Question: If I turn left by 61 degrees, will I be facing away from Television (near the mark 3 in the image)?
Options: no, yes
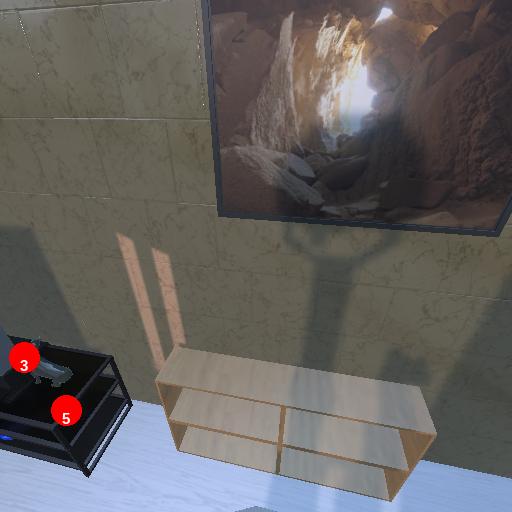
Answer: no